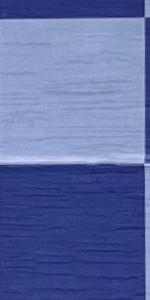
Label: Empty